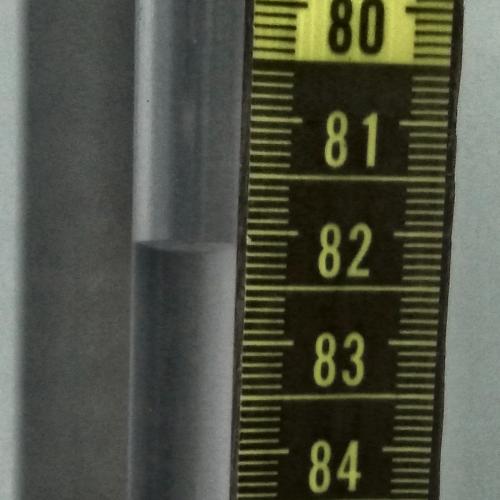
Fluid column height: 82.2 cm